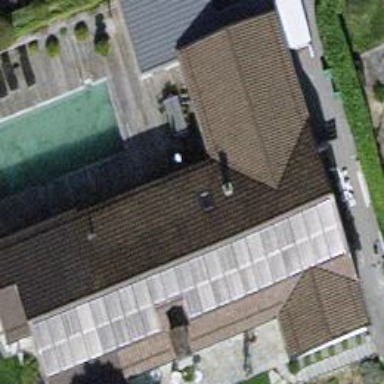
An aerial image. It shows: Detached building with hipped roof.